Brain MRI, t2w sequence, axial 2D slice.
Patient: age 30, sex M, weight 78 kg, height 1.78 m
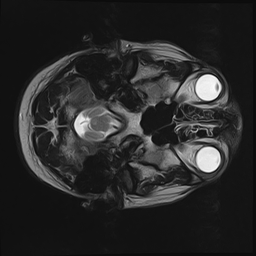